Question: I'm making a app called Startthedark using django from ground up tutorial and I bumped into an error.
I'll try to explain the error as clear as I can . Sorry If I can't.
My app display a a text box asking for a description and when I submit a description it's suppose to redirect me to another page that shows the latest description instead it redirect me to the same page..

Now I think the problem is with my views.py because the data can't valid so it just bring me back to the same page.Also it doesn't get submitted into the Event Models at admin page.
My views.py
'''
from events.models import Event
from django.shortcuts import render_to_response
from django.template import RequestContext
from events.forms import EventForm
from django.core.urlresolvers import reverse
from django.http import HttpResponseRedirect
def tonight(request):
events = Event.objects.filter(latest=True)
return render_to_response('events/tonight.html',{'events':events},context_instance = RequestContext(request))
def create(request):
form = EventForm(request.POST or None)
if form.is_valid():
event = form.save(commit=False)
event.creator = request.user
guessed_date = None
event.start_date = guessed_date
event.save()
request.user.message_set.create(message='Your event was posted')
if 'next' in request.POST:
next = request.POST['next']
else:
next = reverse('ev_tonight')
return HttpResponRedirect(next)
return render_to_response(
'events/create.html',
{'form':form},
context_instance = RequestContext(request)
)
'''
My forms.py
'''
from django import forms
from events.models import Event
class EventForm(forms.ModelForm):
description = forms.CharField(max_length=340,widget=forms.Textarea)
class Meta:
model = Event
fields = ('description',)
'''
My URL.conf
'''
from django.conf.urls.defaults import *
from django.contrib import admin
from events import views
urlpatterns = patterns('events.views',
url(r'^tonight/$','tonight',name='ev_tonight'),
url(r'^create/$','create',name='ev_create'),
)
'''
My models.py
'''
from django.db import models
from datetime import datetime, timedelta
from django.contrib.auth.models import User
from django.db.models.query import QuerySet
class Event(models.Model):
description = models.TextField()
creation_date = models.DateTimeField(default = datetime.now)
start_date = models.DateTimeField(null=True, blank= True)
creator = models.ForeignKey(User , related_name = 'event_creator_set')
attendees = models.ManyToManyField(User , through = "Attendance")
latest = models.BooleanField(default=True)
def __unicode__(self):
return self.description
def save(self, **kwargs):
now = datetime.now()
start = datetime.min.replace(year = now.year , month=now.month,day=now.day)
end = (start + timedelta(days=1)) - timedelta.resolution
Event.objects.filter(latest=True, creator=self.creator).filter(creation_date__range=(start,end)).update(latest=False)
super(Event,self).save(**kwargs)
class Attendance(models.Model):
user = models.ForeignKey(User)
event = models.ForeignKey(Event)
registration_date = models.DateTimeField(default=datetime.now)
def __unicode__(self):
return "%s is attending %s" %(self.user.username,self.event)
'''
My create.html
'''
{% extends "tin.html" %}
{% block title %}Create - {{ block.super }}{% endblock %}
{% block main_content %}
<form method = "POST' action"">
<ul>
{{ form.as_ul }}
</ul>
<input type = "submit" value="Create Event" />
</form>
{% endblock %}
'''
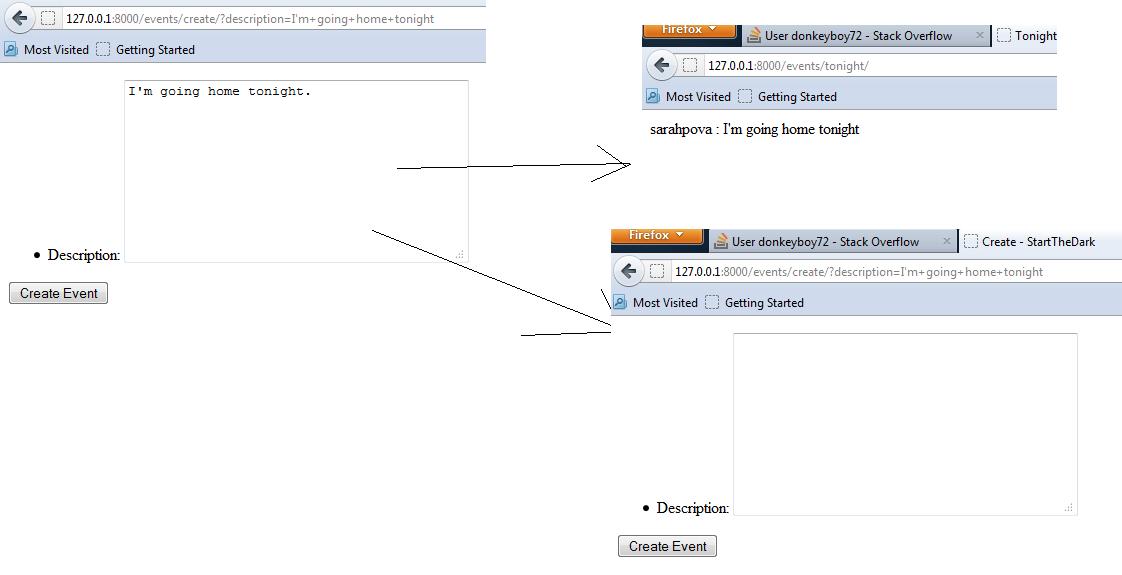
Answer: Looks like you need to fix your template. The form tags appear to be wrong. You didn't properly close the method attribute, you used a single quote instead of double. That is why your form makes a GET request with the form data.
'''
{% extends "tin.html" %}
{% block title %}Create - {{ block.super }}{% endblock %}
{% block main_content %}
<form method="POST" action"">
{% csrf_token %}
<ul>
{{ form.as_ul }}
</ul>
<input type = "submit" value="Create Event" />
</form>
{% endblock %}
'''